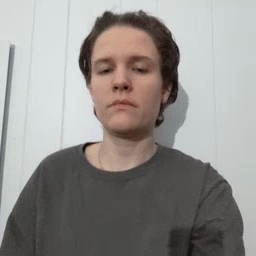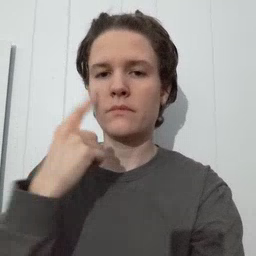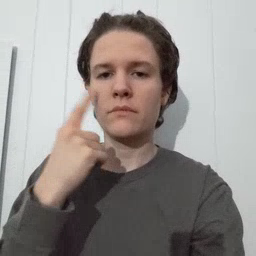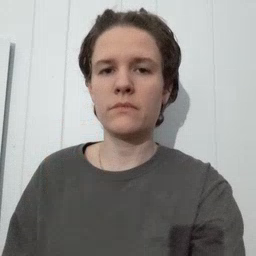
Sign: cry